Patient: sex F, age 69
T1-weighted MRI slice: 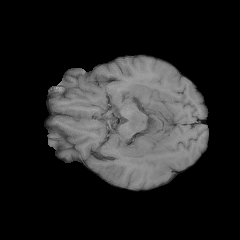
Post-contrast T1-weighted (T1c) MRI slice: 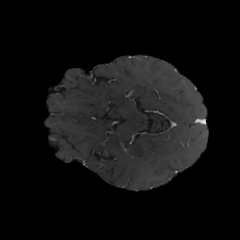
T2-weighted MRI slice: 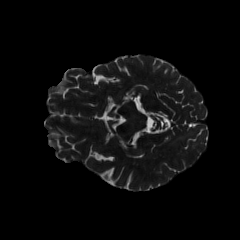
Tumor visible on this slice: no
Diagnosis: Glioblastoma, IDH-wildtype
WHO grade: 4